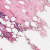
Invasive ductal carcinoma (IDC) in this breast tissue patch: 0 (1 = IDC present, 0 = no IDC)